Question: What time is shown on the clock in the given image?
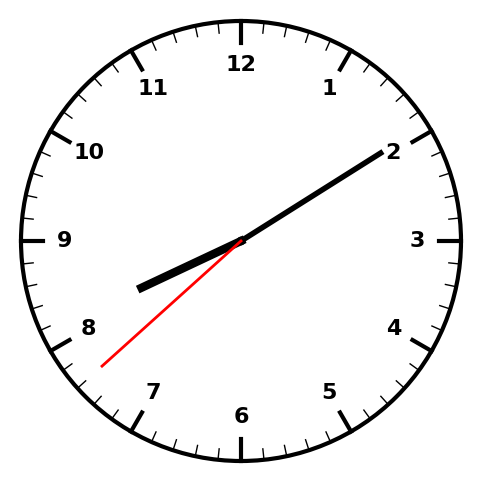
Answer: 08:09:38